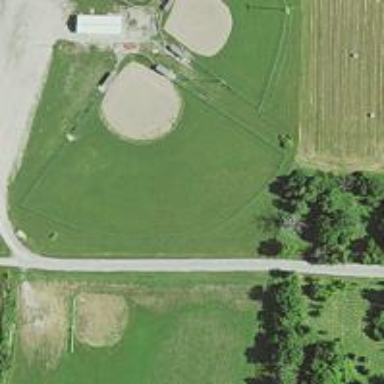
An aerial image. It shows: Baseball or softball pitch for leisure land sports.